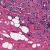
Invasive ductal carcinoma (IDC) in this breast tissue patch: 1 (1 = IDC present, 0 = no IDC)